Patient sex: F
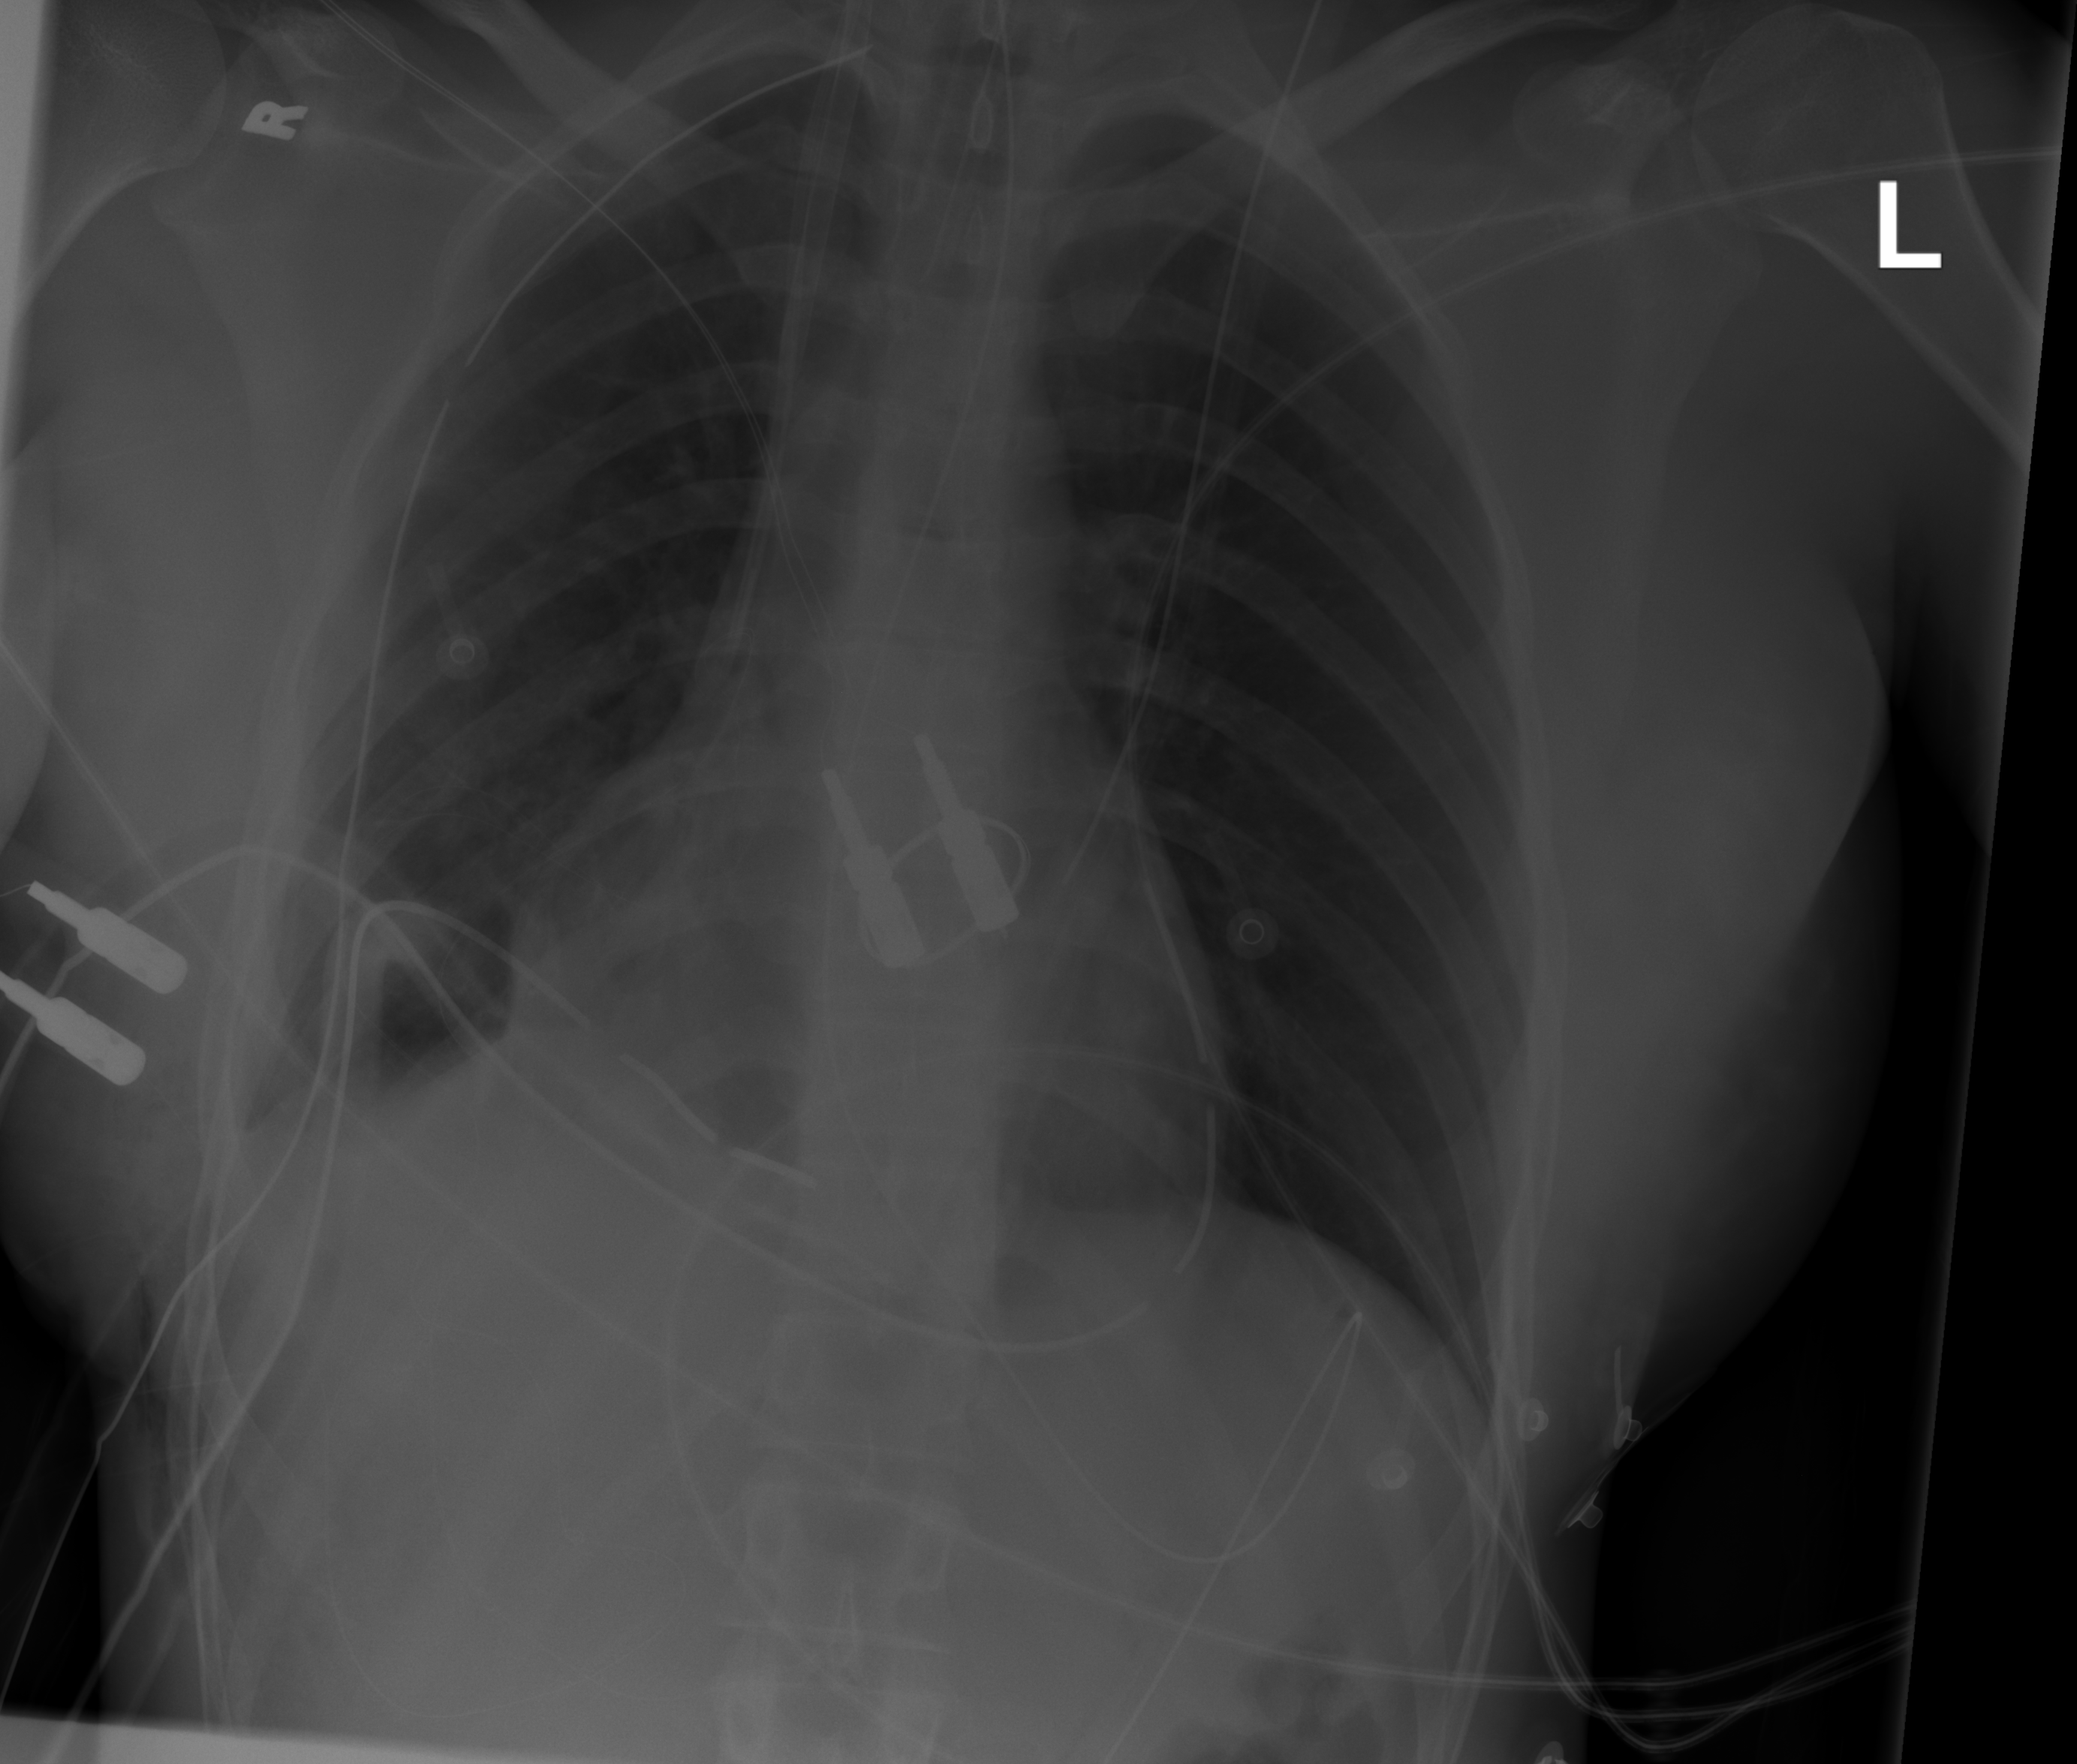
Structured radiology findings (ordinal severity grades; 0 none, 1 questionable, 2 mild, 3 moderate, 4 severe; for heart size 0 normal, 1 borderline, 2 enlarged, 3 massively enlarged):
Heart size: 0
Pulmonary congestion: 0
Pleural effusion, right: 2
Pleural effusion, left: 0
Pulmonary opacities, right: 0
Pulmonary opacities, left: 0
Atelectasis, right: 2
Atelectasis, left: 0